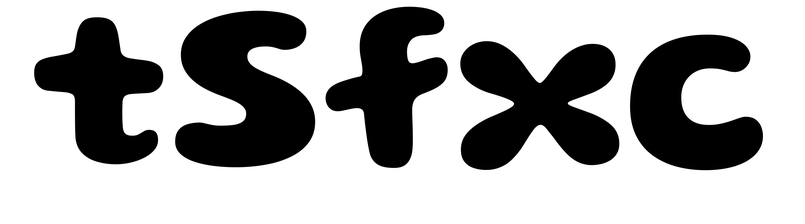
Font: Gluten_Bold